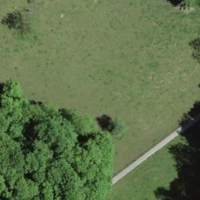
EUNIS habitat code: 24
Species observed at this site:
Prunella vulgaris